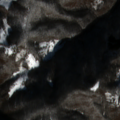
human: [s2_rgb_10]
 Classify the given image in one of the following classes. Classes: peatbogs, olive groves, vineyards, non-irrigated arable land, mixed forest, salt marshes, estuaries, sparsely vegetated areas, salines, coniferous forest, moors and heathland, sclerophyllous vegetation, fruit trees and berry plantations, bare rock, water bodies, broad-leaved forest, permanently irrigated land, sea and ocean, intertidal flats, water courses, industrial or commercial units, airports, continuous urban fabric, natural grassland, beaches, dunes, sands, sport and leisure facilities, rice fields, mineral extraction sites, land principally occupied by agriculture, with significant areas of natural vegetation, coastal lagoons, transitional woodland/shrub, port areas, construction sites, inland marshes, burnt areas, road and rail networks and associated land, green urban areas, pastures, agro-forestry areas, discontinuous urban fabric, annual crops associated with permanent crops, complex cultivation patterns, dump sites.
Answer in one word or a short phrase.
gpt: broad-leaved forest, transitional woodland/shrub